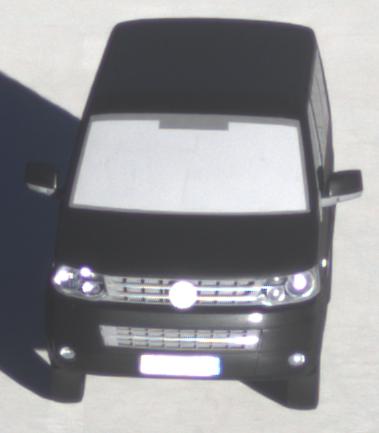
Make: VW Commercial Vehicles (Nutzfahrzeuge)
Model: T5 Multivan 2.0
Detailed model: T5 Multivan
Model produced from: 2009/09
Model produced until: 2013/06
Doors: 4
Color: black
Road condition: dry road
Daytime: sunrise or sunset
Contrast: high contrast